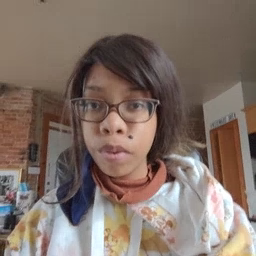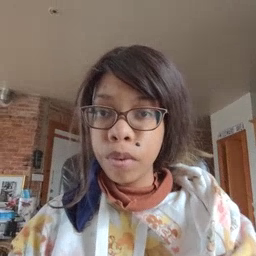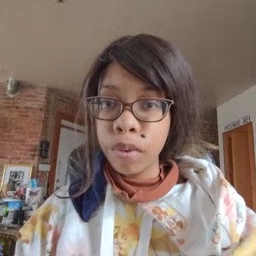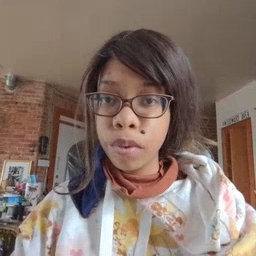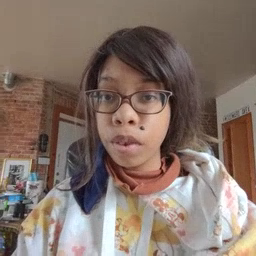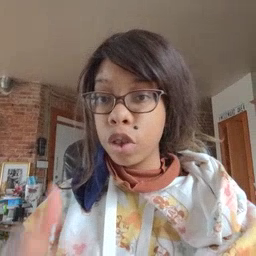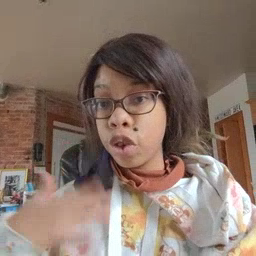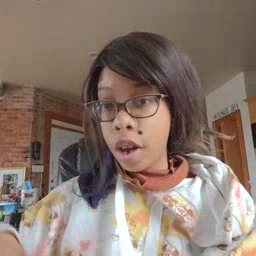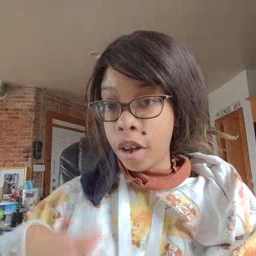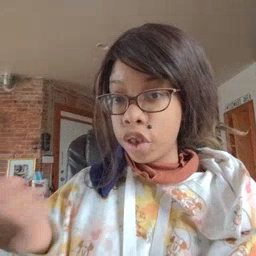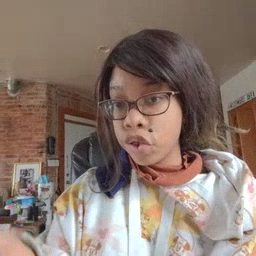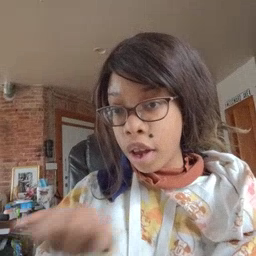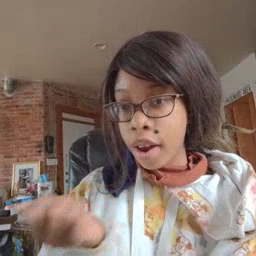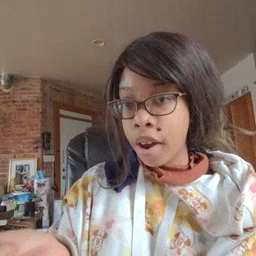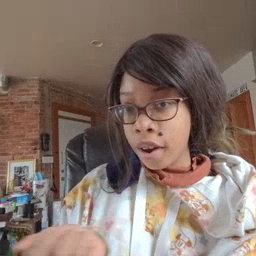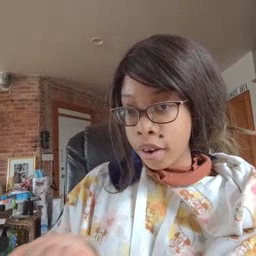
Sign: drawer